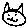
Label: cat